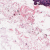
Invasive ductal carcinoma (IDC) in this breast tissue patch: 0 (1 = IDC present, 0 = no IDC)